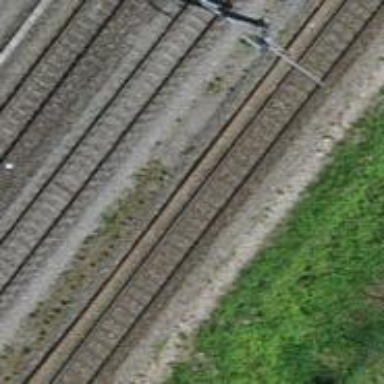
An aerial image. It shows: Single-track railway spur.